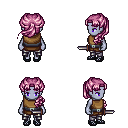
a pixel art fantasy rpg character, female body template, dark elf, purple skin, leather chest armor, metal pants, pink princess hairstyle, ghillies, dagger, four views (front, back, left, right), 2x2 character sprite sheet, small pixel art, hard edges, no anti-aliasing